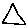
Label: triangle